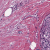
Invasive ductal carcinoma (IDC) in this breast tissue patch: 0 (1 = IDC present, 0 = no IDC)